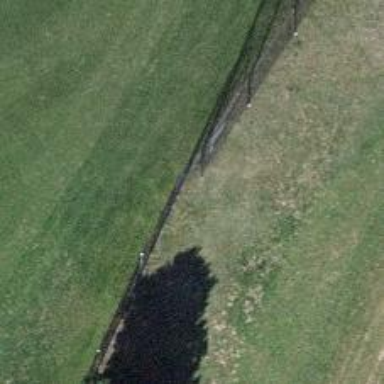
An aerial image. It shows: Fence is in the image.